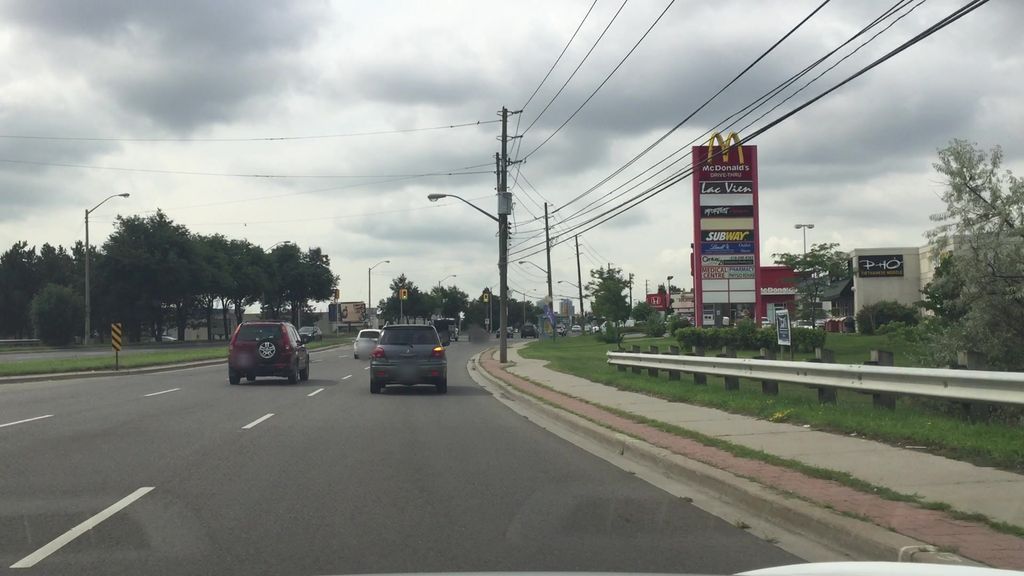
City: toronto